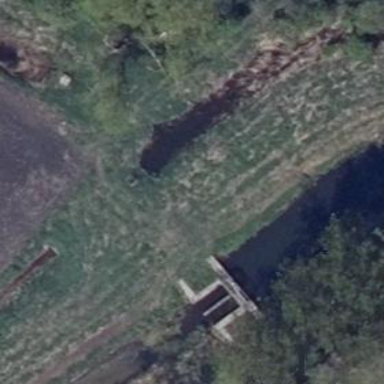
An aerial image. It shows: Small bridge with support.